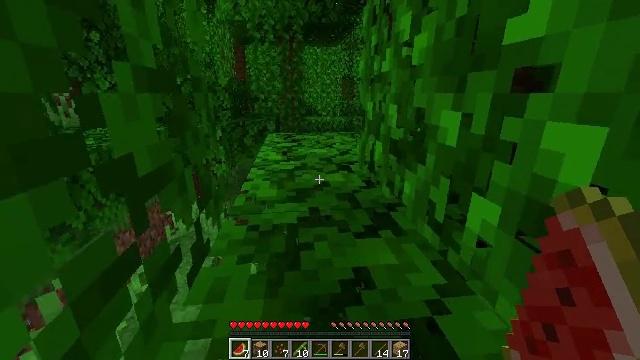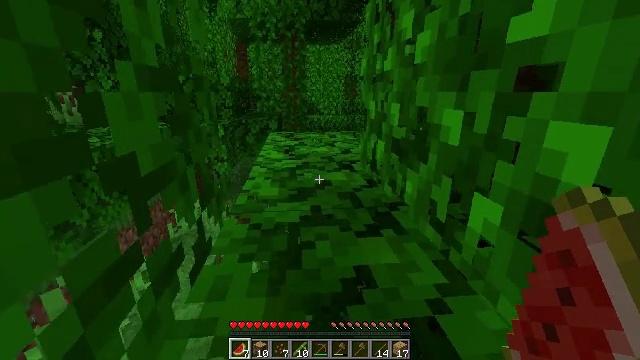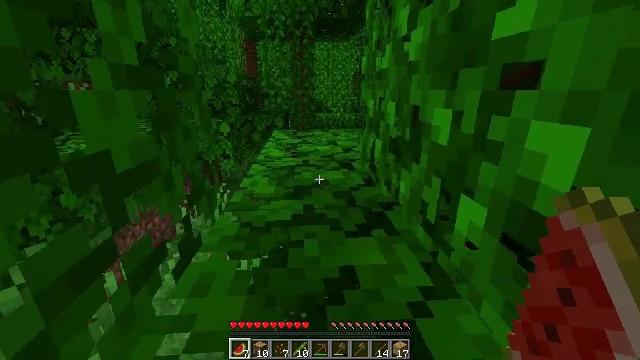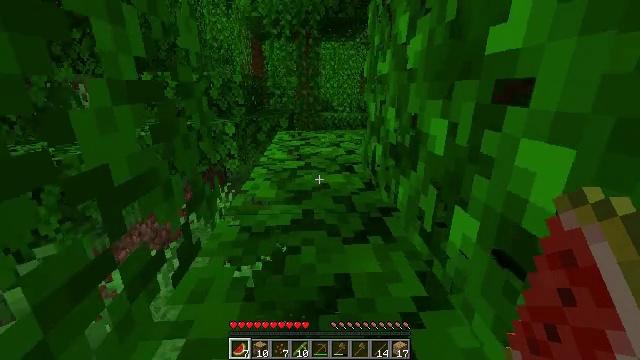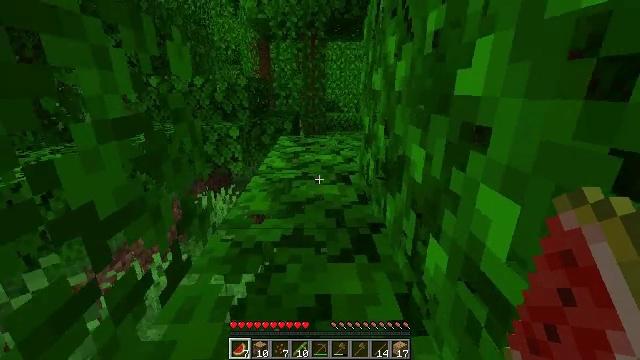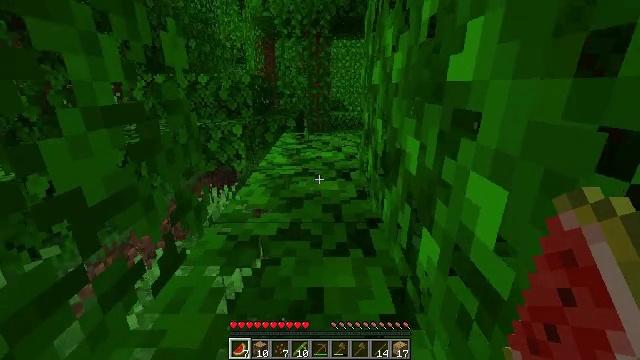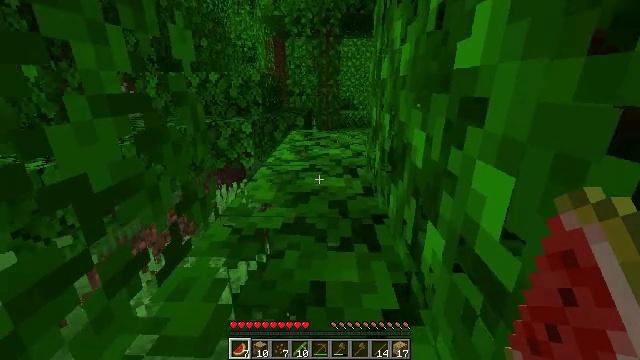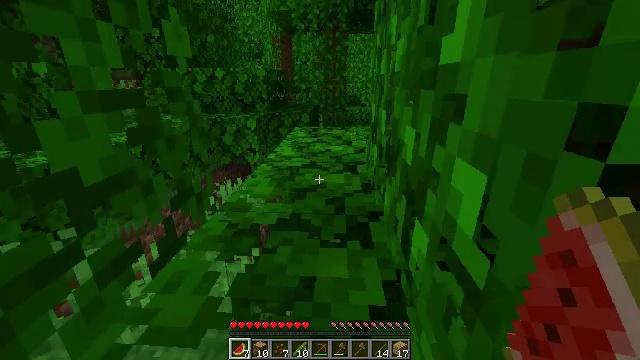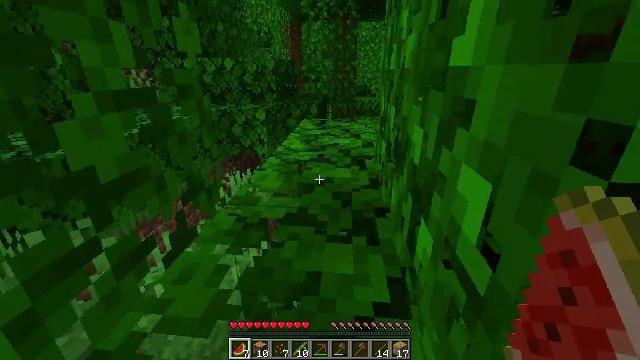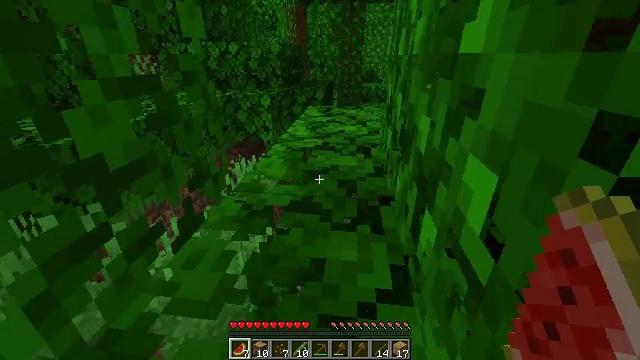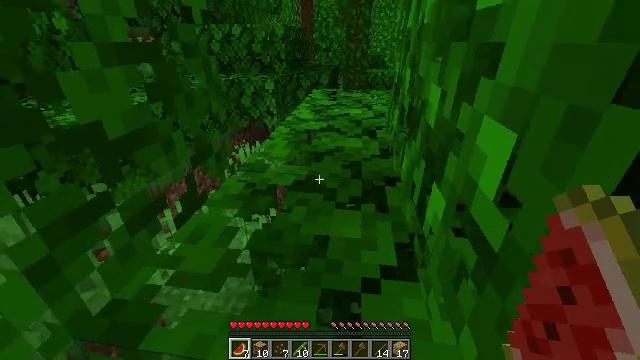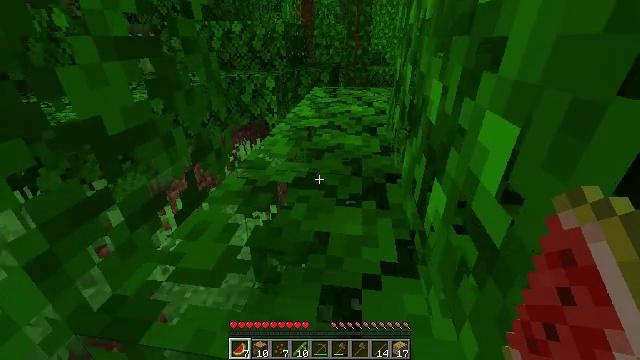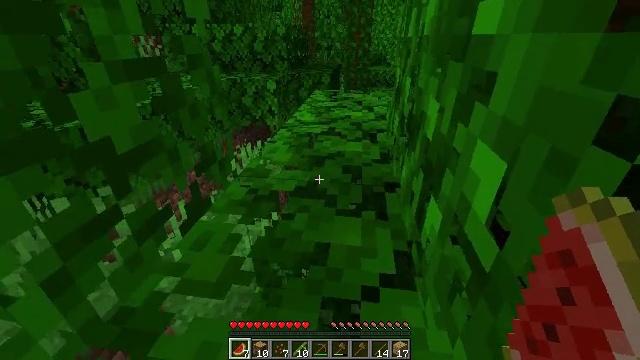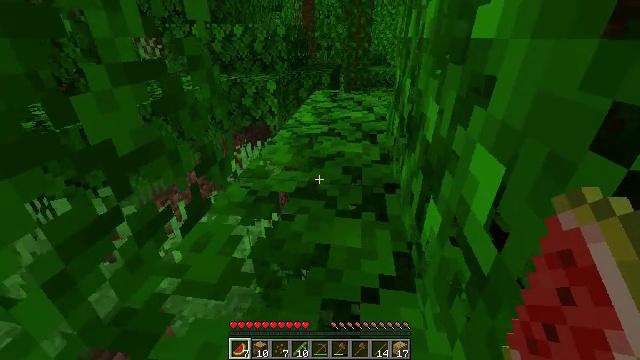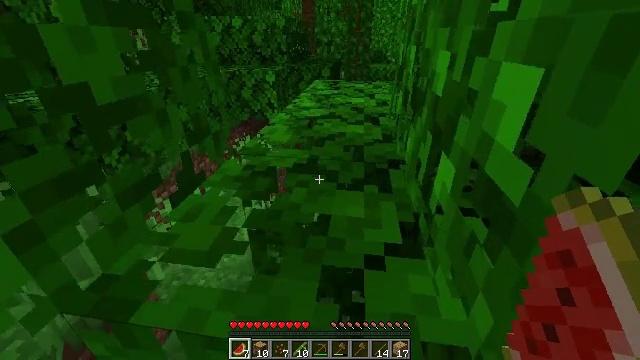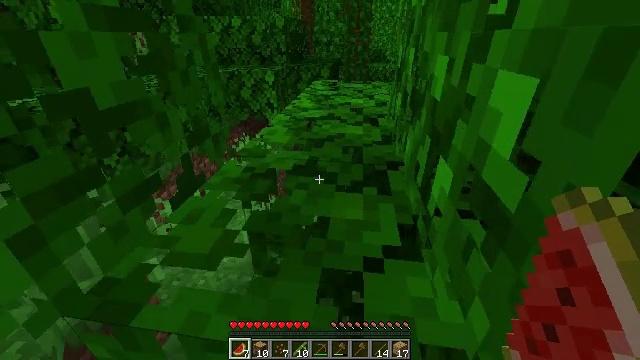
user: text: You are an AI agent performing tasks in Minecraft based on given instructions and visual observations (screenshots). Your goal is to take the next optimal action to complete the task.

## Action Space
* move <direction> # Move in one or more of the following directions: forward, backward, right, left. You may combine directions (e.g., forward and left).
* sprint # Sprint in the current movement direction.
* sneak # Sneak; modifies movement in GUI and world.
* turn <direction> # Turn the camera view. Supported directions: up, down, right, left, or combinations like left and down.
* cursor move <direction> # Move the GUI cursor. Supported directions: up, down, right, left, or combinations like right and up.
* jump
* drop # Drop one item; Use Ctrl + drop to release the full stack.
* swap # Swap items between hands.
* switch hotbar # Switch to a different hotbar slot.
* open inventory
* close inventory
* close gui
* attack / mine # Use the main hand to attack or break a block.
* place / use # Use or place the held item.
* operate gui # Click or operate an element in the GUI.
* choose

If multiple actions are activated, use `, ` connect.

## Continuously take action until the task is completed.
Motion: motion action
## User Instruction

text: Gather jungle leaves from the tree.
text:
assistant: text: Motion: move forward and move right
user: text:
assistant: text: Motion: move forward and move right, turn left
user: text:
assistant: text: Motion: move forward and move right, turn left
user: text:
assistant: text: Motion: move forward, turn left
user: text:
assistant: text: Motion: move forward, turn left, jump
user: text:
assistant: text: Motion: move forward, turn left, jump
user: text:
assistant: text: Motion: move forward, turn left, jump
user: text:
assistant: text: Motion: move forward, turn left and down, jump
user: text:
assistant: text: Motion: move forward, turn left and down, jump
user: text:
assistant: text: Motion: move forward, turn left and down, jump
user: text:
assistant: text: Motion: move forward, jump
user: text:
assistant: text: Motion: move forward
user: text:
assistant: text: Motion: move forward
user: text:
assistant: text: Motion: no_op
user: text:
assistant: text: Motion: no_op
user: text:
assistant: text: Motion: turn down
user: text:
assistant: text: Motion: turn down
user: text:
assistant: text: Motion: turn down
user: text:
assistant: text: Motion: no_op
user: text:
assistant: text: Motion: no_op
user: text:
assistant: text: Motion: no_op
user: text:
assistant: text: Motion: no_op
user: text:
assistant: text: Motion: no_op
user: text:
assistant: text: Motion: no_op
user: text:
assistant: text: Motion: no_op
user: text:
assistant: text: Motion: no_op
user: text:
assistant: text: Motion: no_op
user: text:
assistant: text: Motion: no_op
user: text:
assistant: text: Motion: no_op
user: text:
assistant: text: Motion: no_op